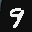
Label: 9